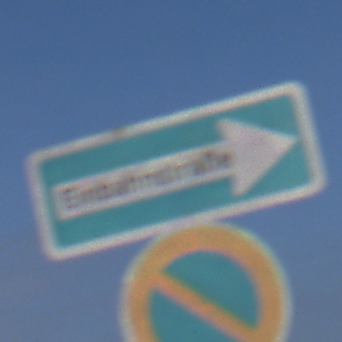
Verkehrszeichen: EinbahnstrasseRechtsweisend
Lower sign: EingeschraenktesHalteverbot
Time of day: Midday
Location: Outdoor (Nature)
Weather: PartlyCloudy
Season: NotSpecified
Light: Natural